Question: See screenshot. The bounding cyan-bordered box is the button, while the blue fill is the rectangle. I cannot for the life of me figure out how to get rid of the padding in the button. Is there a way to position the rectangle to the top left so it touches the cyan border?

Thanks.
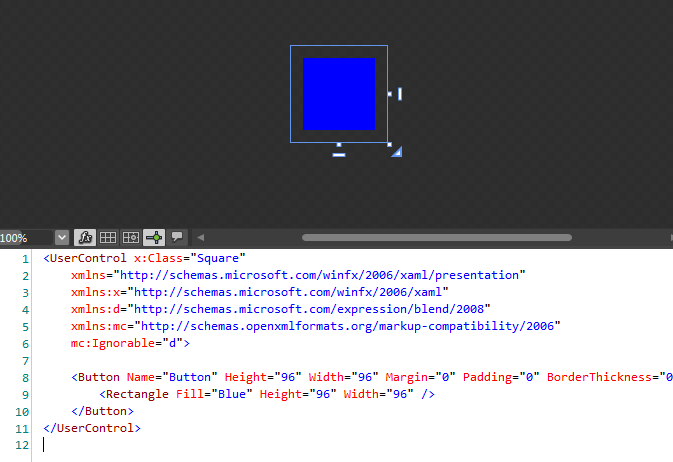
Answer: Did you try setting the 'Rectangle''s margin to '0'?
'''
<Button x:Name="Button" BorderThickness="0" Margin="0" Padding="0" Width="96" Height="96">
<Rectangle Fill="Blue" Margin="0" Width="96" Height="96" />
</Button>
'''
: The padding must come from the button control template. Try using a custom template:
'''
<Style x:Key="MyButton" TargetType="Button">
<Setter Property="Template">
<Setter.Value>
<ControlTemplate TargetType="Button">
<Grid>
<Rectangle Fill="Blue" Margin="0" Width="96" Height="96" />
</Grid>
</ControlTemplate>
</Setter.Value>
</Setter>
</Style>
<Button x:Name="Button" BorderThickness="0" Margin="0" Padding="0"
Width="96" Height="96" Style="{StaticResource MyButton}" />
'''